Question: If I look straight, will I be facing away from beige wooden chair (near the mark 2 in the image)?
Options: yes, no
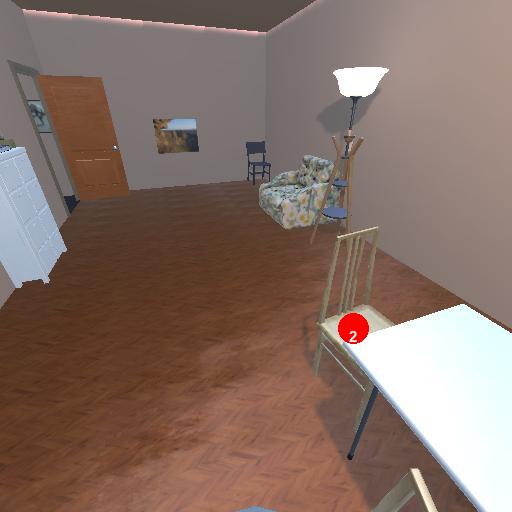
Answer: yes